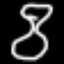
Label: hourglass